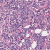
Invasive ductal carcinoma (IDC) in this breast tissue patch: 1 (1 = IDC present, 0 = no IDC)